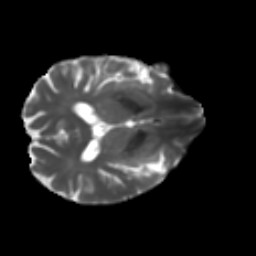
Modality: T2w
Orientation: axial
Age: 67
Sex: male
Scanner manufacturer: ge
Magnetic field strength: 3 T
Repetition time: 7.8 s
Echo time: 0.0609 s